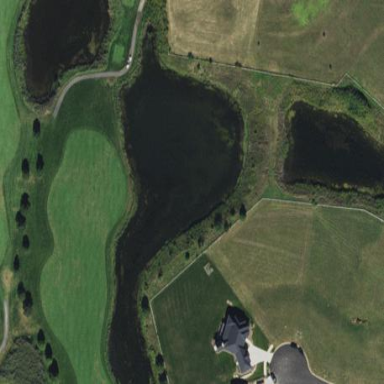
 located in golf course as water hazard."